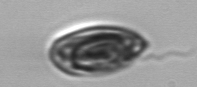
Label: Katodinium_or_Torodinium